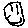
Label: smiley face